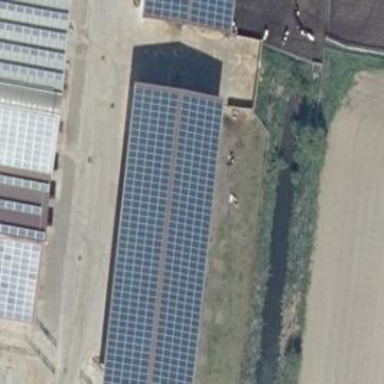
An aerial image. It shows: Gabled roof farm auxiliary building with small solar photovoltaic panel generator installed along the roof.